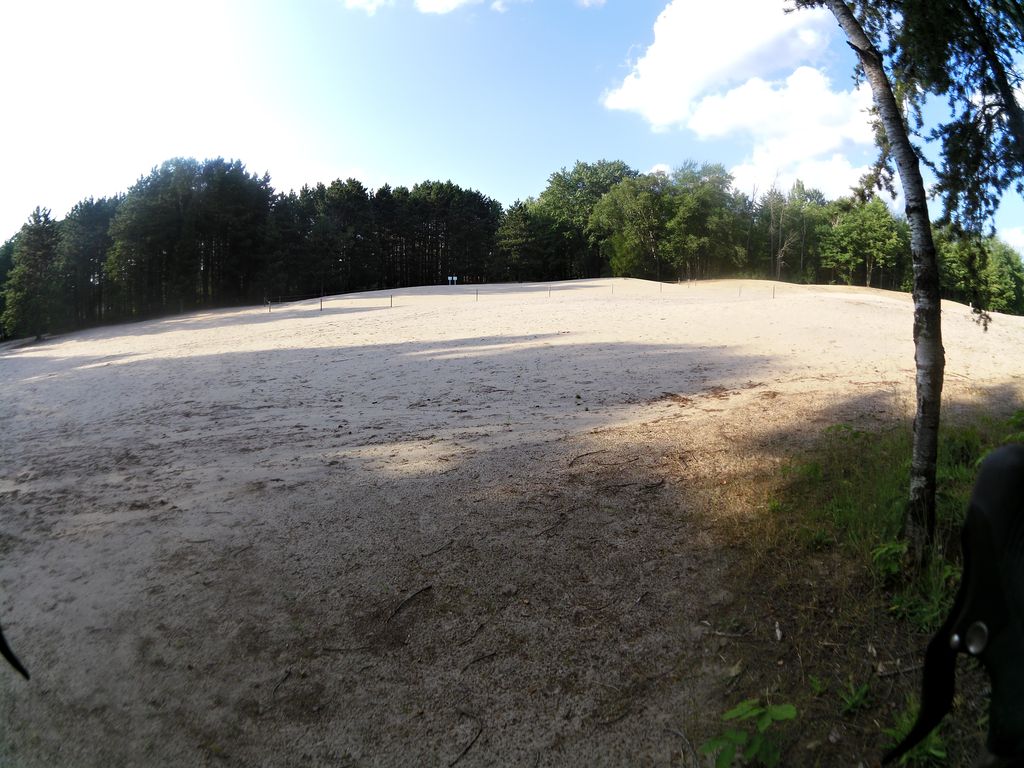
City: ottawa-gatineau